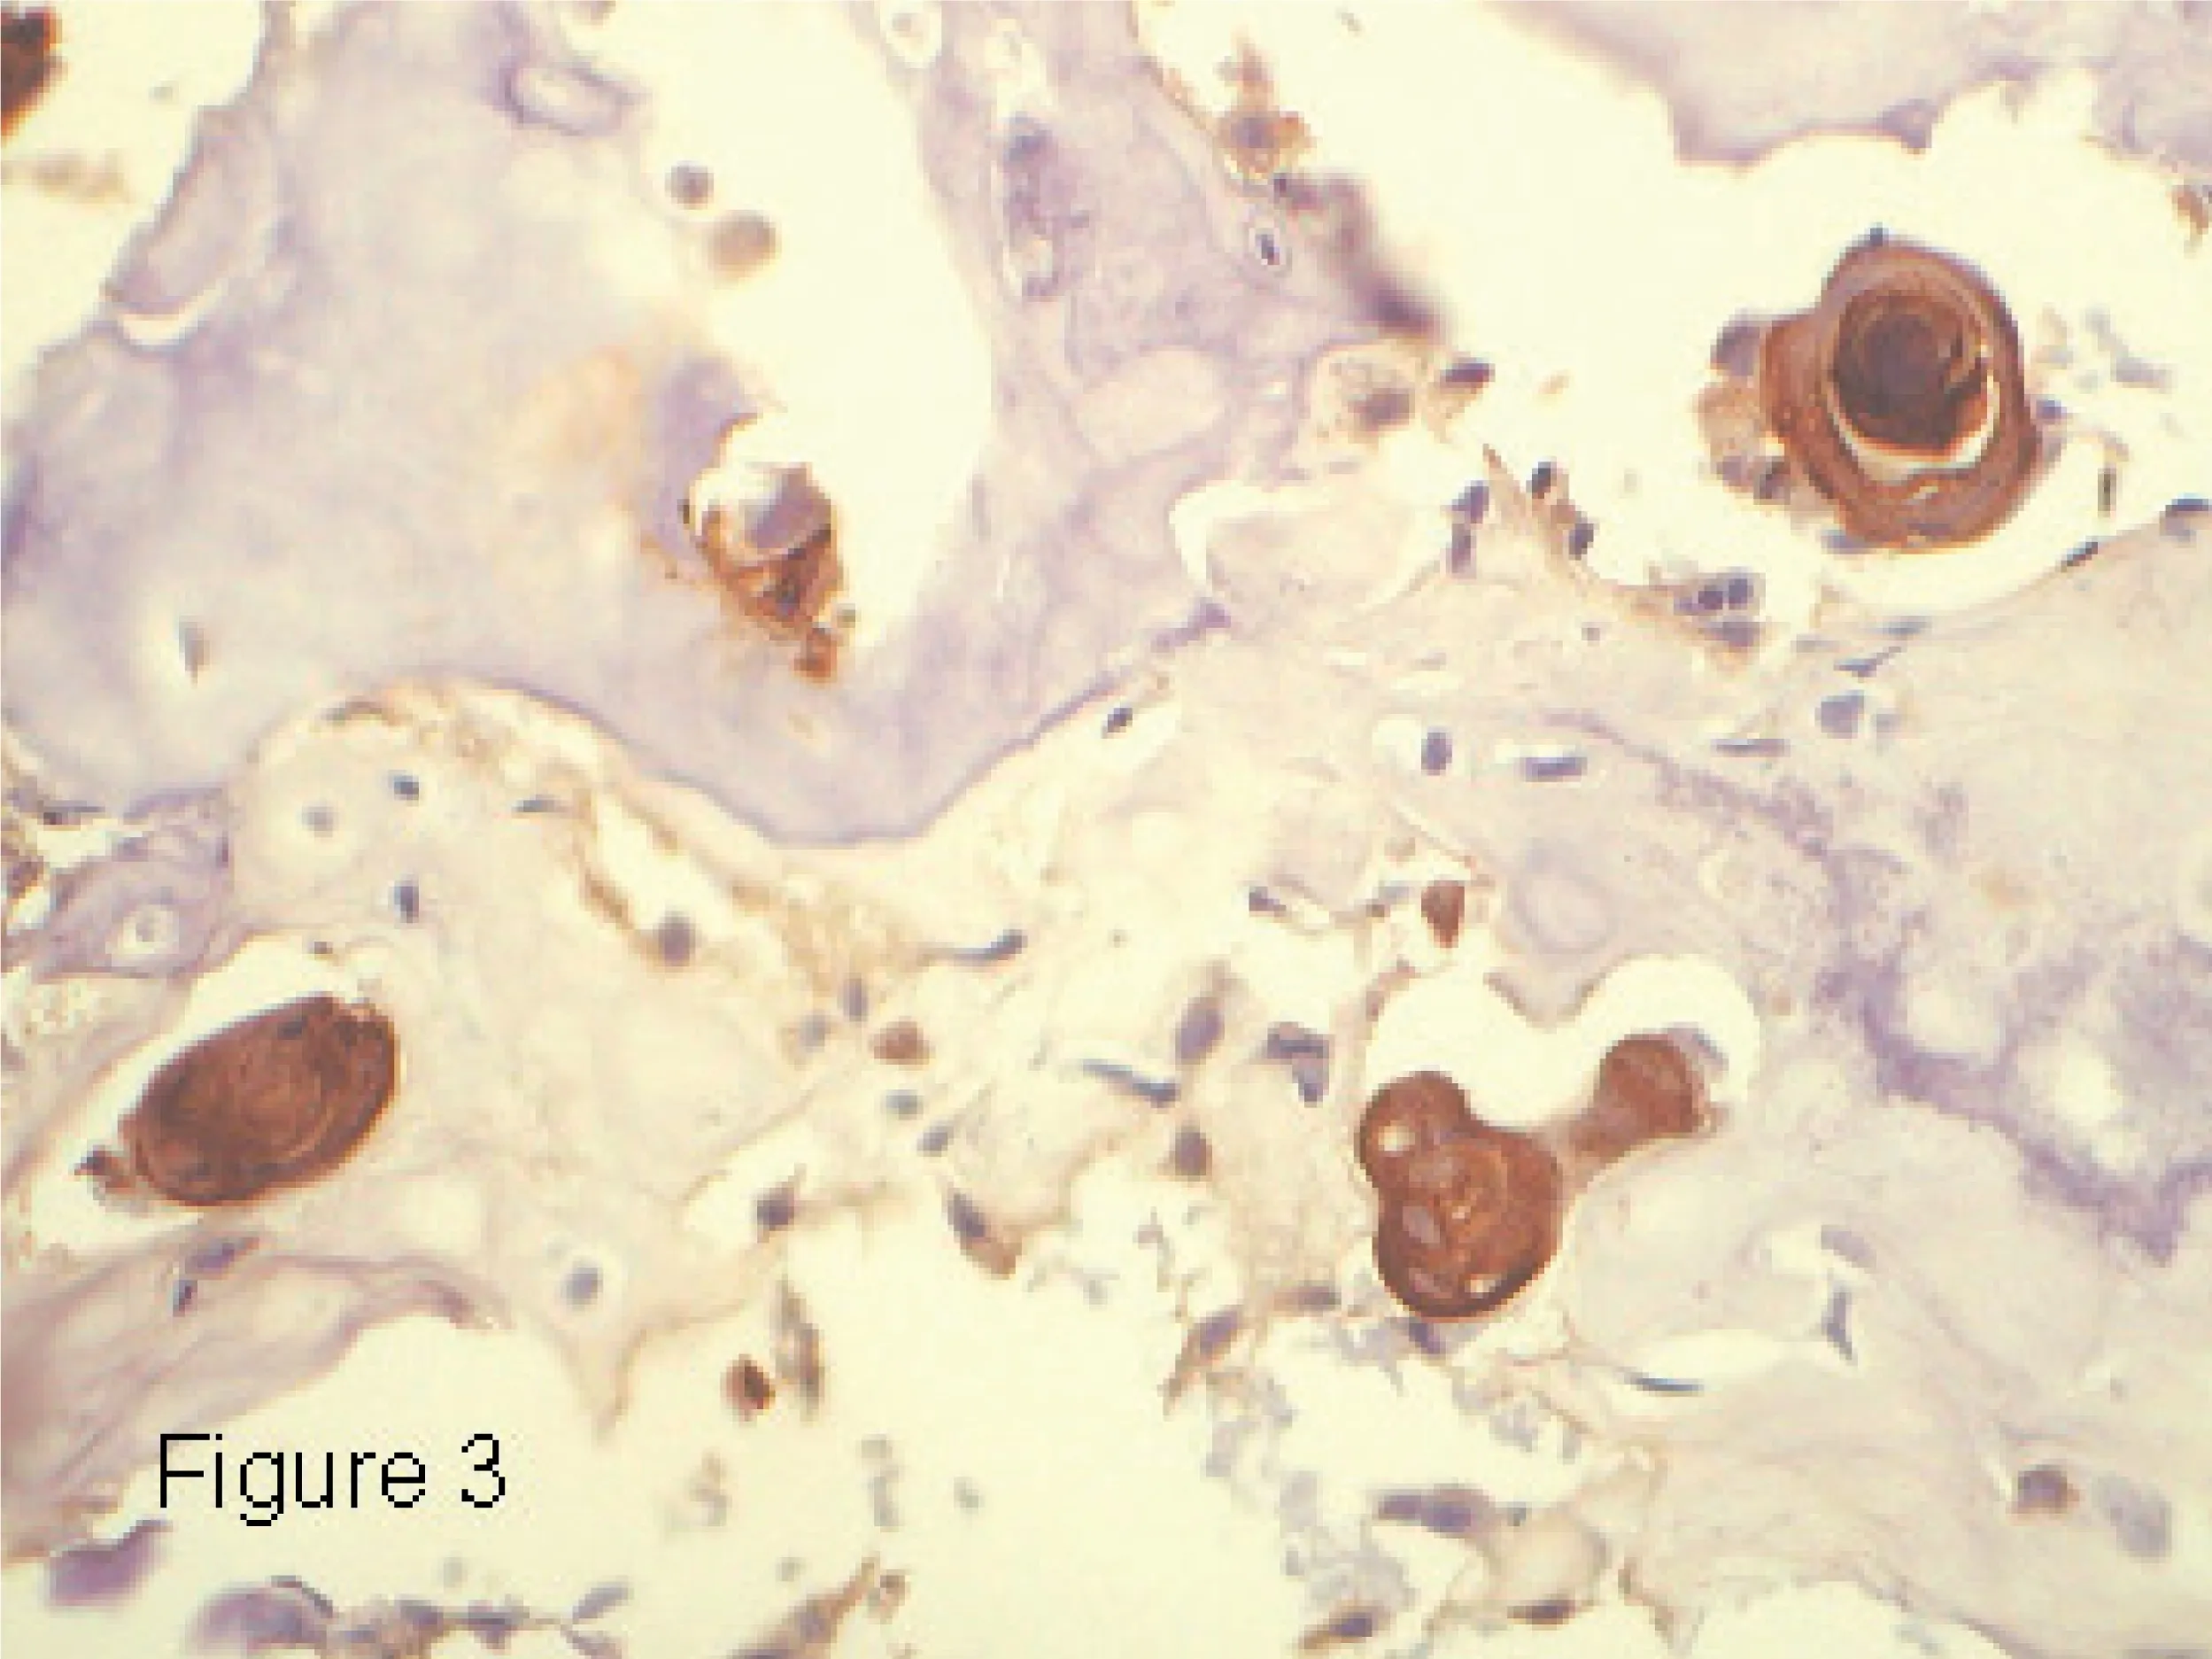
Immunohistochemical stain for cytokeratins AE1,3 demonstrating nests of positively staining cells.
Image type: pathology (immunostaining)